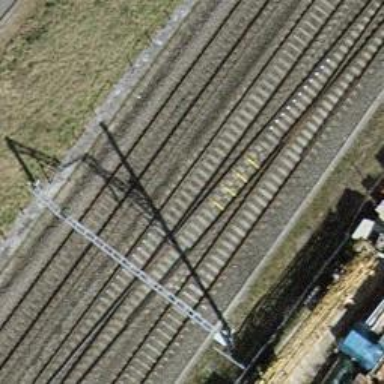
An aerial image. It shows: Rail siding with electrified contact lines for trains.